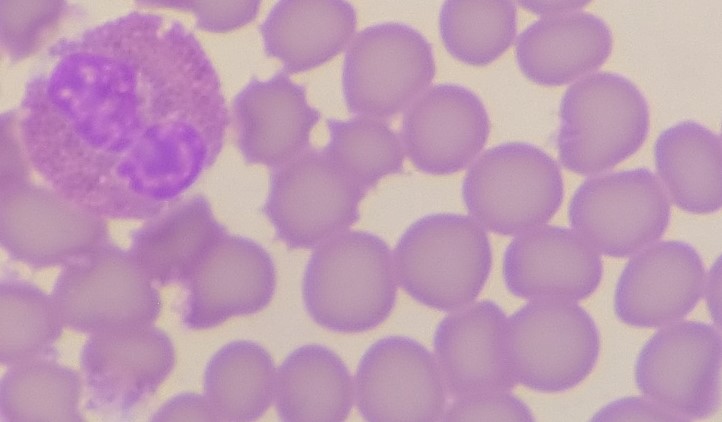
White blood cell type: Eosinophil